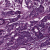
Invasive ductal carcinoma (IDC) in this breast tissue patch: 1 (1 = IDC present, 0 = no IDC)